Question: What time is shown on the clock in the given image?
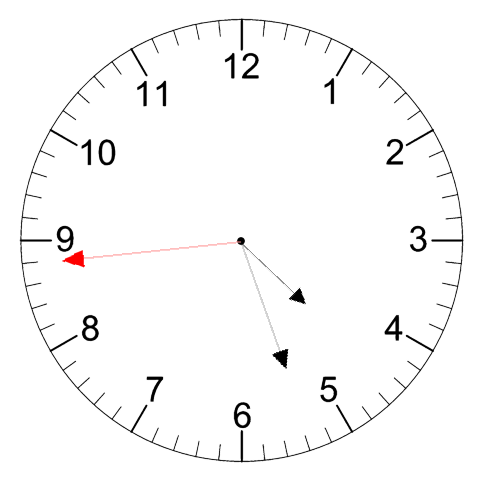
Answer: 04:26:44